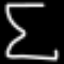
Label: hourglass